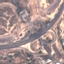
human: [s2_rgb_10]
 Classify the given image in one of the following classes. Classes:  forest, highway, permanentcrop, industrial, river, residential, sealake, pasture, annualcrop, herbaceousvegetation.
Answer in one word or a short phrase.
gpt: Highway